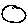
Label: moon